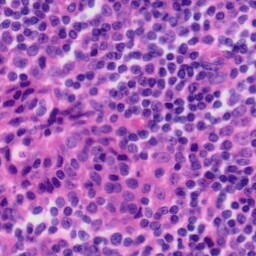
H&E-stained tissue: Tonsil